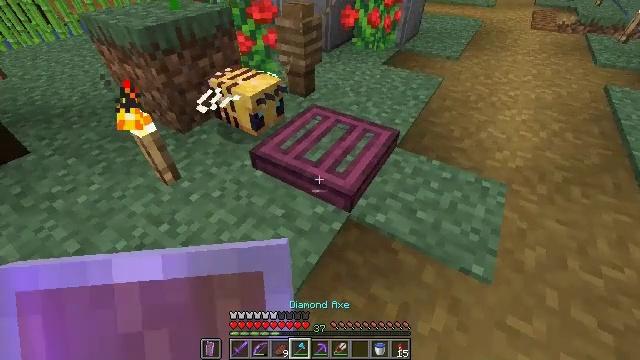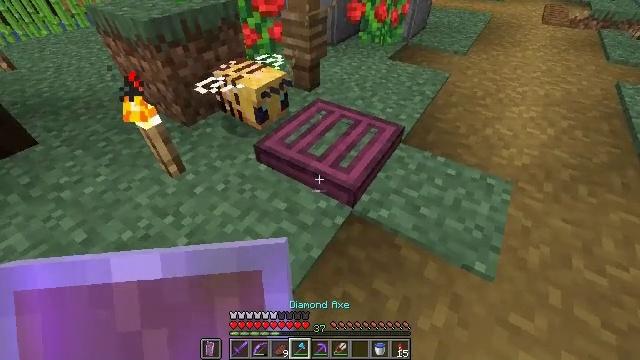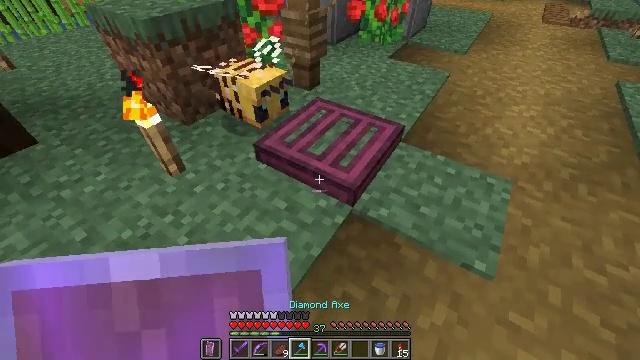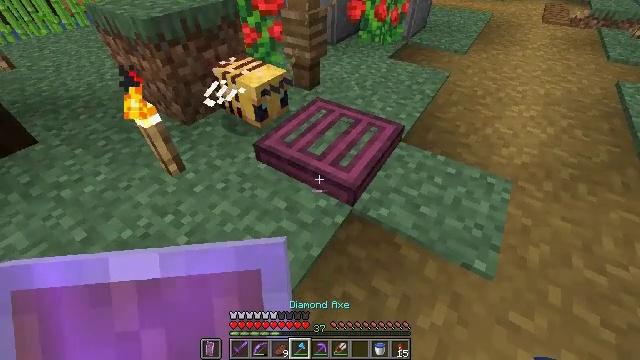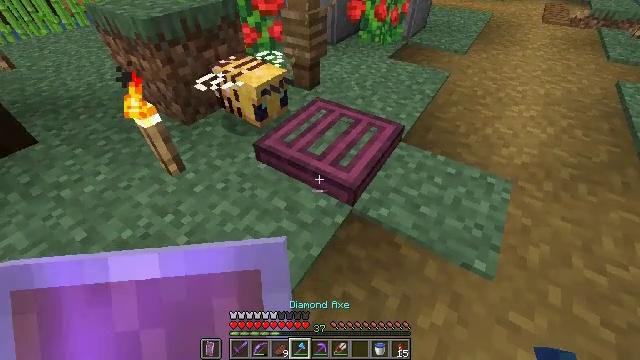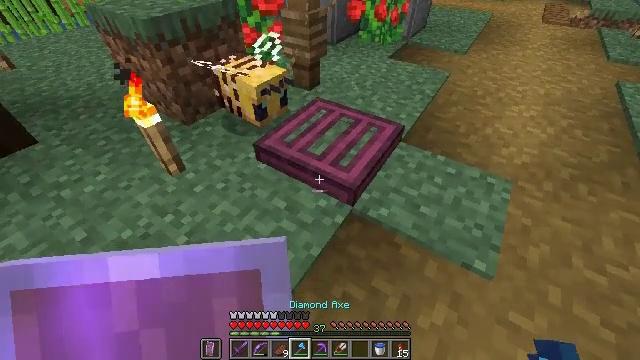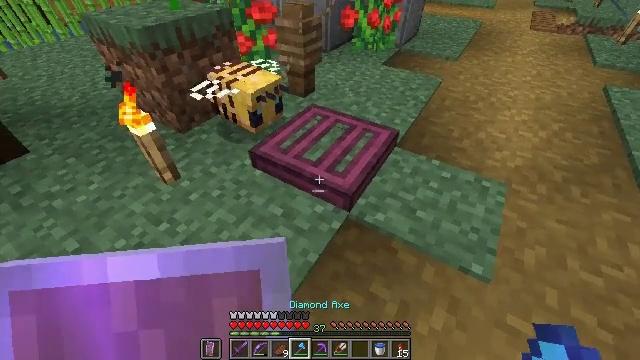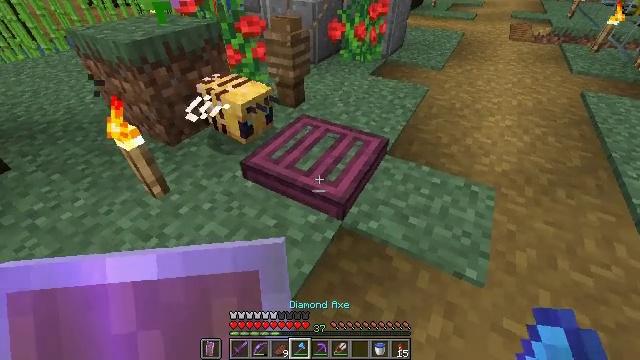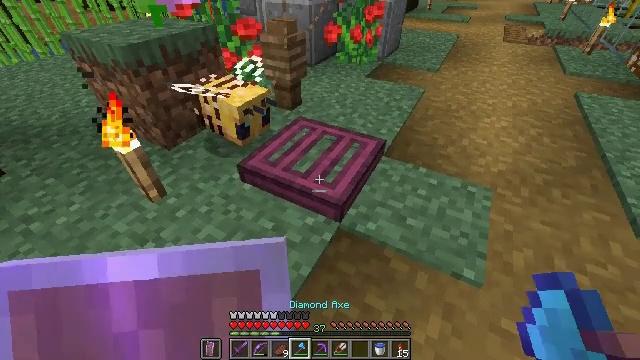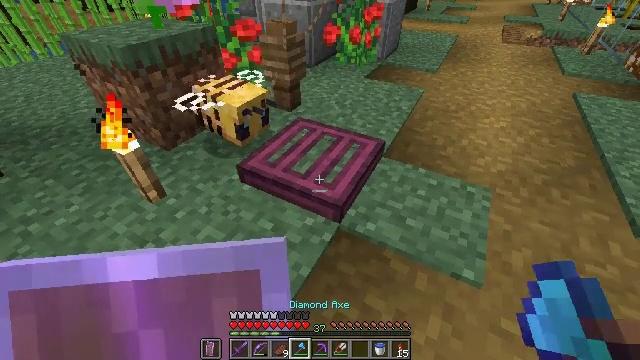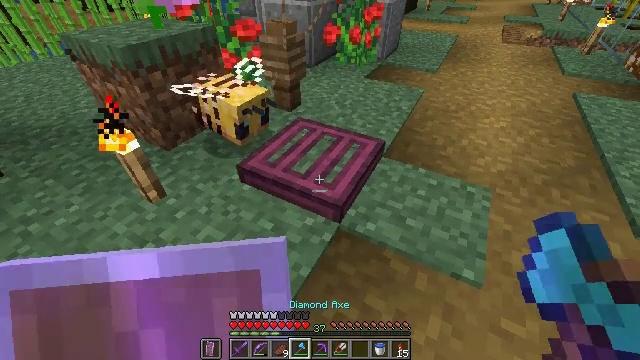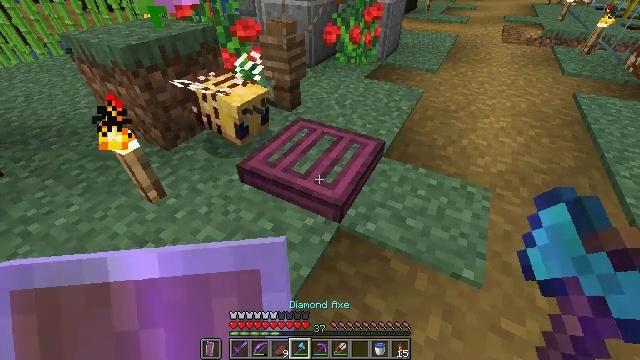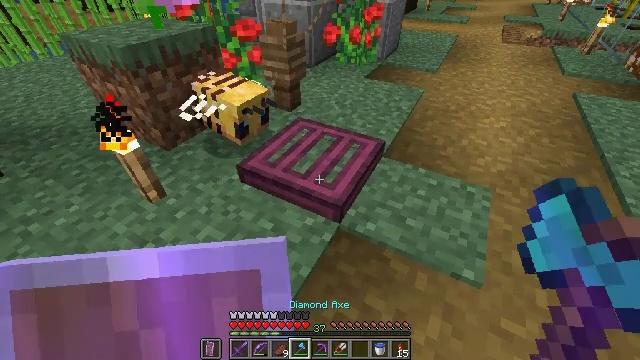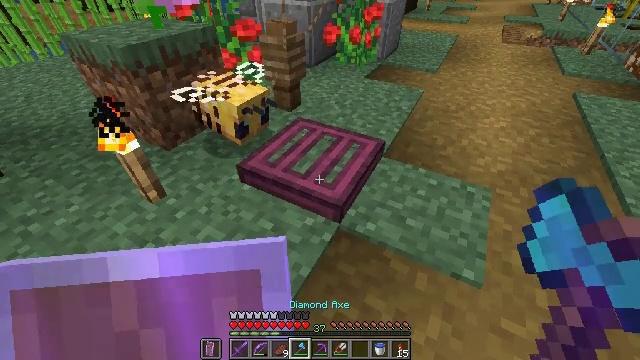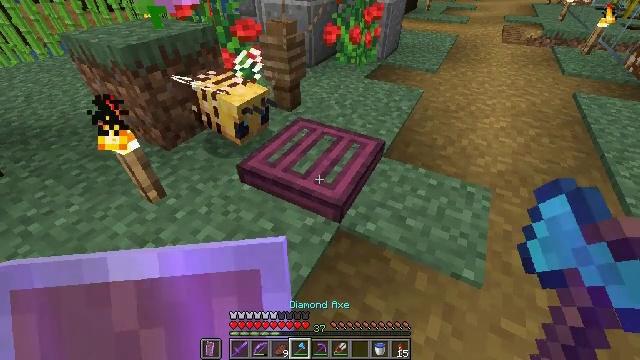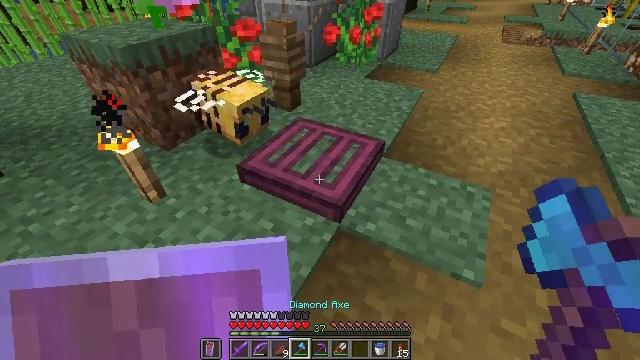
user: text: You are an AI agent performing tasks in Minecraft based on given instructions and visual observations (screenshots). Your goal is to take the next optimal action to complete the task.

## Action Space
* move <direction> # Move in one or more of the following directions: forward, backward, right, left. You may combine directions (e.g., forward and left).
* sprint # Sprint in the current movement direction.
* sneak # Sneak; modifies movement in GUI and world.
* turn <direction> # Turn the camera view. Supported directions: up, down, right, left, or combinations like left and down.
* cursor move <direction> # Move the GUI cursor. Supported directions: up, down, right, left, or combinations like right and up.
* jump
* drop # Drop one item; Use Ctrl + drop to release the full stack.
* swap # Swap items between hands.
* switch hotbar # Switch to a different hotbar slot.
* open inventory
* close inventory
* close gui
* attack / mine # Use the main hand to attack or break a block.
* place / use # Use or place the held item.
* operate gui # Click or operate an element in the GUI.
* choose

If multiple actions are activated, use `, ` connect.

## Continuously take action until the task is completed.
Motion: motion action
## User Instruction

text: Collect the crimson trapdoor from a structure.
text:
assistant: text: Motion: turn left and down
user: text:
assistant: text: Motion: no_op
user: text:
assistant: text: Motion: no_op
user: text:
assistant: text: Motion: no_op
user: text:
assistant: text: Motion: no_op
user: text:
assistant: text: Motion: turn right and up
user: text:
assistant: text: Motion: turn right and up
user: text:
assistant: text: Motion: no_op
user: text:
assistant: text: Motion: no_op
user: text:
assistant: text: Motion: no_op
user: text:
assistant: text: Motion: no_op
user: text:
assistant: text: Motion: no_op
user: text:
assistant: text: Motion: no_op
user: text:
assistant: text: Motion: no_op
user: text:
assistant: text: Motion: no_op
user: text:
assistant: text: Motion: no_op
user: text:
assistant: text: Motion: attack / mine
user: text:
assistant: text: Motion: attack / mine
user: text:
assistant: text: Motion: attack / mine
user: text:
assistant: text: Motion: attack / mine
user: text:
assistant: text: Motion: attack / mine
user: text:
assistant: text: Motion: attack / mine
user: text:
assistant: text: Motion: no_op
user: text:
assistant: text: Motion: no_op
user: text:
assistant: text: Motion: no_op
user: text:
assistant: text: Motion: no_op
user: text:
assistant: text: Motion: no_op
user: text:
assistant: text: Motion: no_op
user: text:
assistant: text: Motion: no_op
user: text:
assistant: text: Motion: no_op